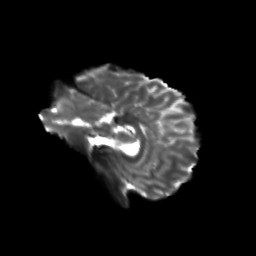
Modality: T2w
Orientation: sagittal
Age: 19
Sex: male
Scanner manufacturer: siemens
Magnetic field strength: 3 T
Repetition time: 3.5 s
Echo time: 0.104 s